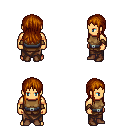
a pixel art fantasy rpg character, male body template, human, tanned skin, leather chest armor, robe skirt, brunette unkempt hairstyle, leather bracers, brown shoes, four views (front, back, left, right), 2x2 character sprite sheet, small pixel art, hard edges, no anti-aliasing